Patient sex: F
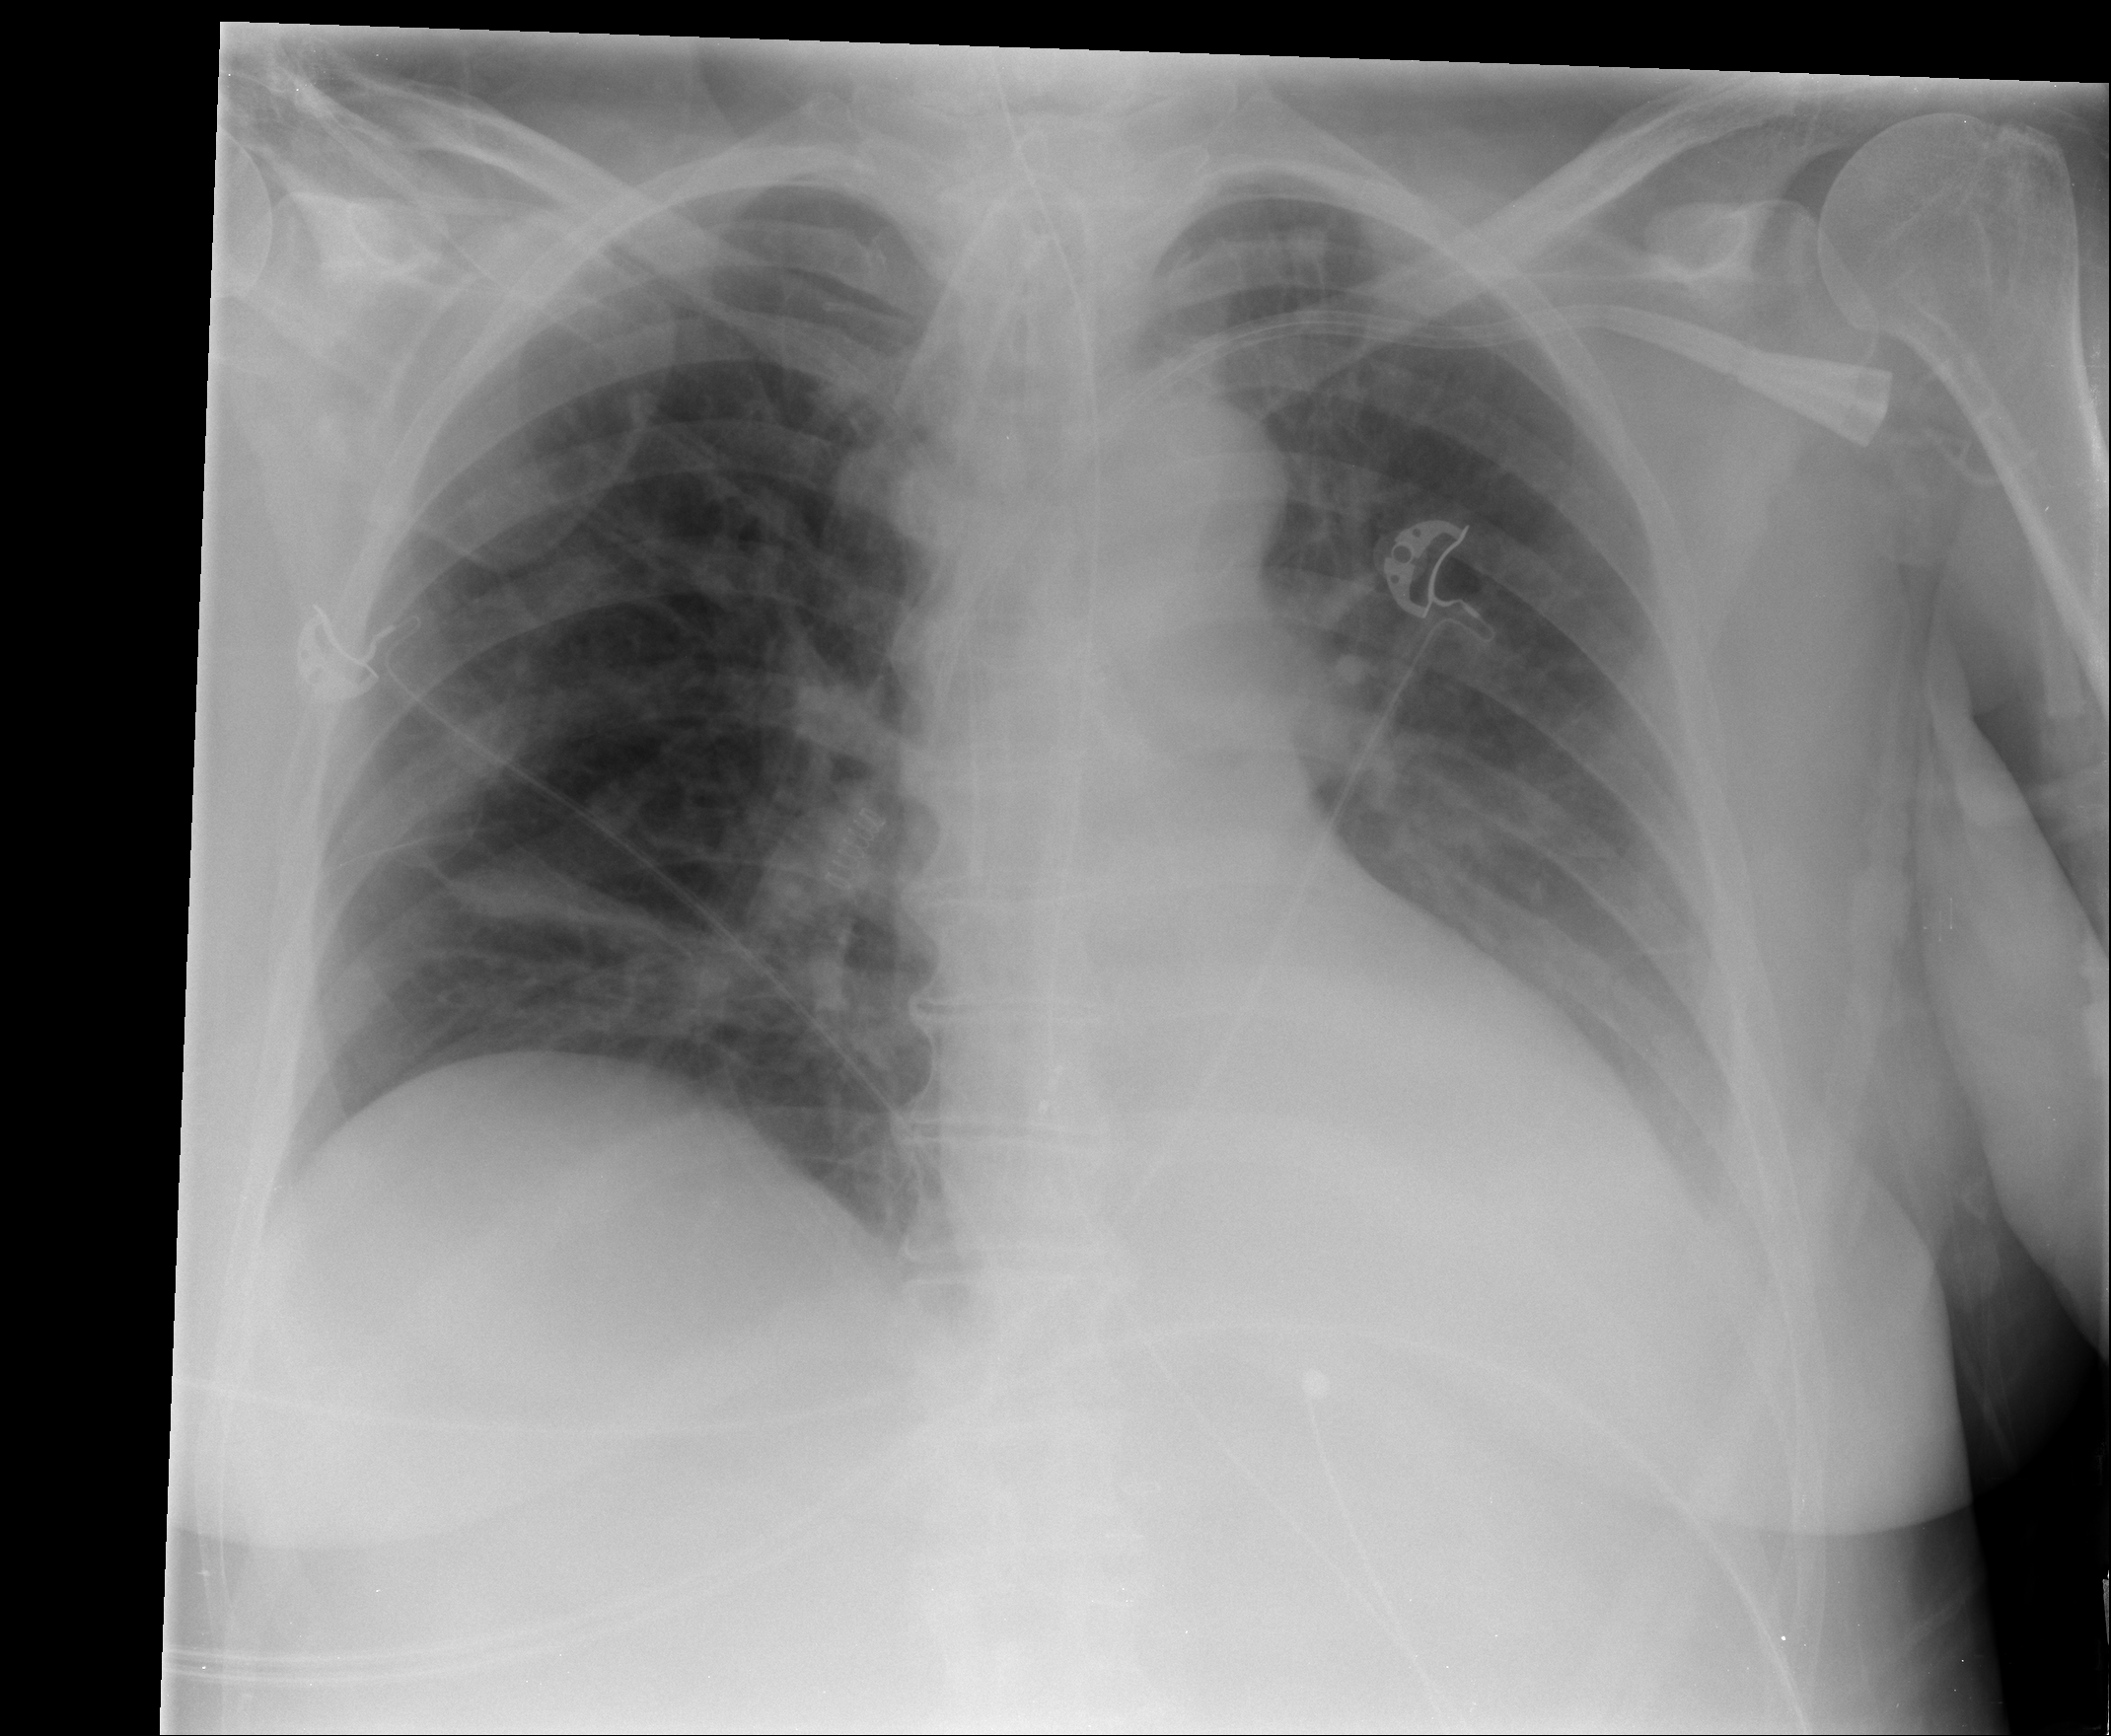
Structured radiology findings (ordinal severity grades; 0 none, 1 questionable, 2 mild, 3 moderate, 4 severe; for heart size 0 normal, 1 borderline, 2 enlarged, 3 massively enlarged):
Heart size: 1
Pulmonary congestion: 0
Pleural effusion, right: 0
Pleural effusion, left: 1
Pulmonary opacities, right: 0
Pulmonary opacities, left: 0
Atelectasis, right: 2
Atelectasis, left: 2